Aerial crown-view tile of a tropical tree (Barro Colorado Island, Panama), acquired 20250715:
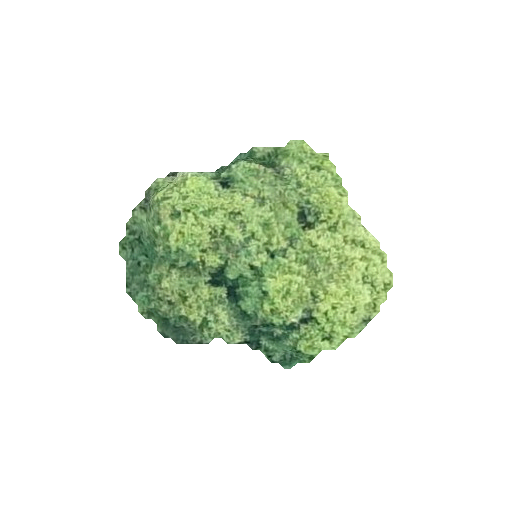
Species: Alseis blackiana
GBIF accepted scientific name: Alseis blackiana
Crown area: 63.569 m²